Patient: sex F, age 38
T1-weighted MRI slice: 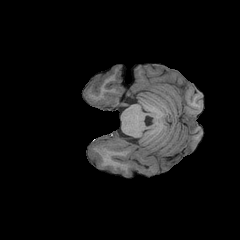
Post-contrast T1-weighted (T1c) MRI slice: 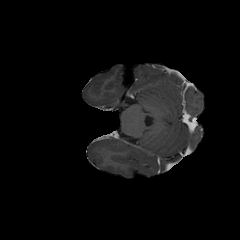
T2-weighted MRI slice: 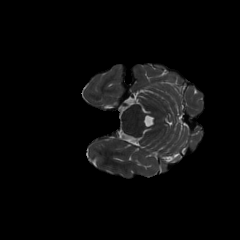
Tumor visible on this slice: no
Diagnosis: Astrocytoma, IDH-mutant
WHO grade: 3